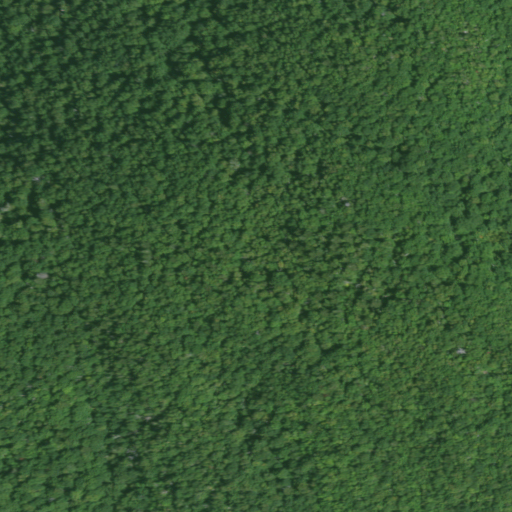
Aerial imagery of mountain in New York named Mount Tom containing evergreen forest, deciduous forest, and mixed forest